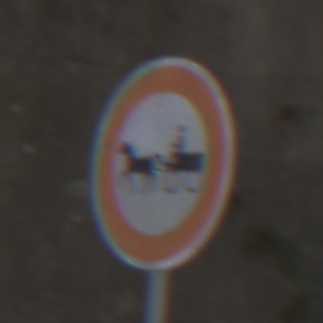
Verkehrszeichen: VerbotGespannfuhrwerke
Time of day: MorningAfternoon
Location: Outdoor (Suburban)
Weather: PartlyCloudy
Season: NotSpecified
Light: Natural